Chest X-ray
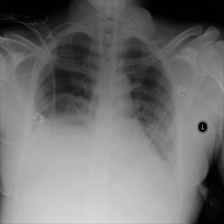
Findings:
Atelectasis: negative
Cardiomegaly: negative
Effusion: negative
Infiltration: negative
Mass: negative
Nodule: negative
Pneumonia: negative
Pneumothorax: negative
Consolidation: negative
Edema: negative
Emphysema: negative
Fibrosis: negative
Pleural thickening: negative
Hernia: negative